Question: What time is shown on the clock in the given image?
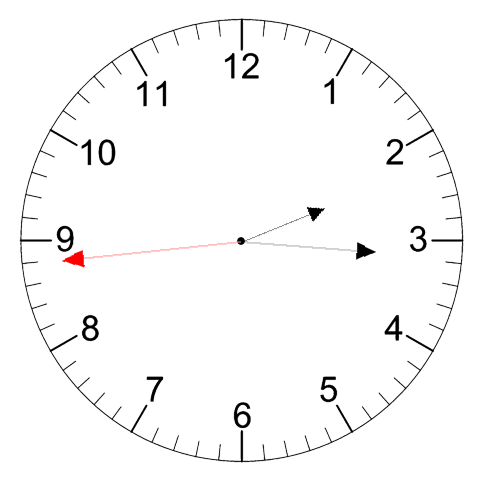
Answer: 02:15:44